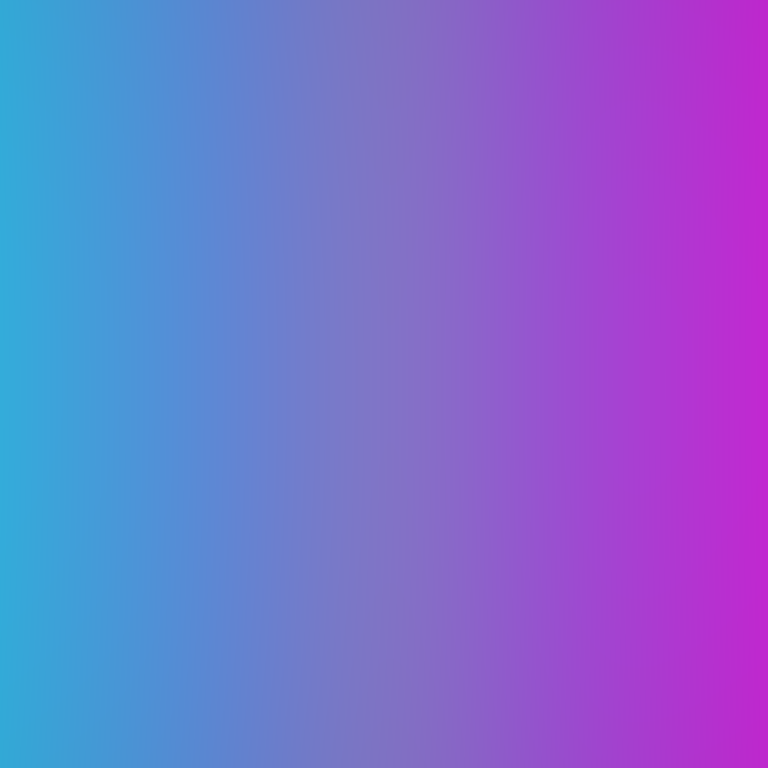
Abstract light effect, smooth gradient from cyan to magenta, calm atmosphere, soft glow, no room, no furniture, no objects.